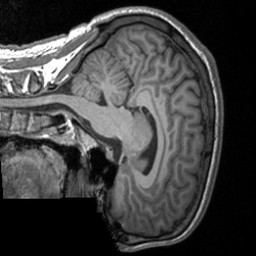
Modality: T1w
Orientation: sagittal
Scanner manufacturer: siemens
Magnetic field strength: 3 T
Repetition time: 1.9 s
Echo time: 0.00226 s